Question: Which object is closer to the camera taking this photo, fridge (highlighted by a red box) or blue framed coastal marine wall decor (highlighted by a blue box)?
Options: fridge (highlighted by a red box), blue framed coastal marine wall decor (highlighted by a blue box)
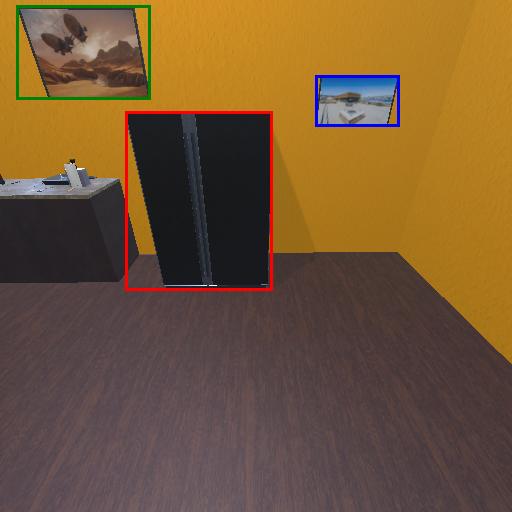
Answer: fridge (highlighted by a red box)